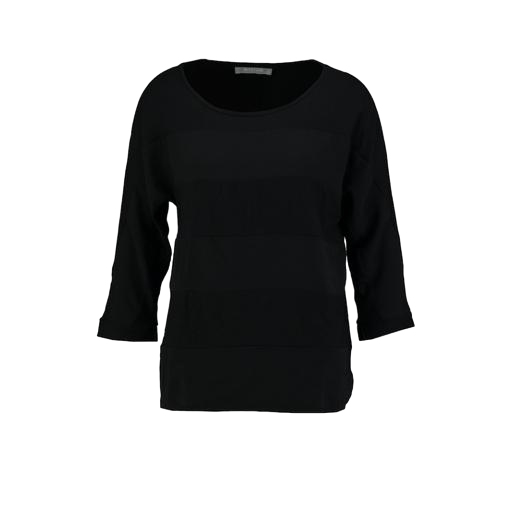
black three-quarter-sleeve top only macy, loose fit t-shirt, black three-quarter-sleeve scoop-neck t-shirt only macy, white background